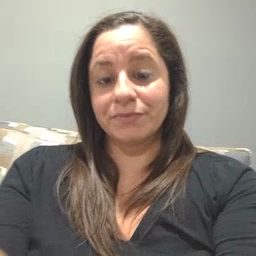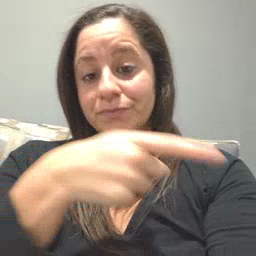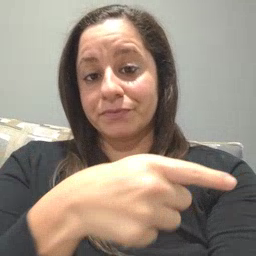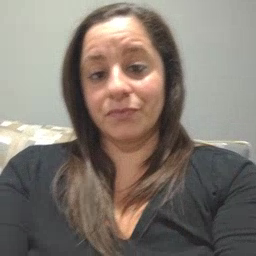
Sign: hesheit